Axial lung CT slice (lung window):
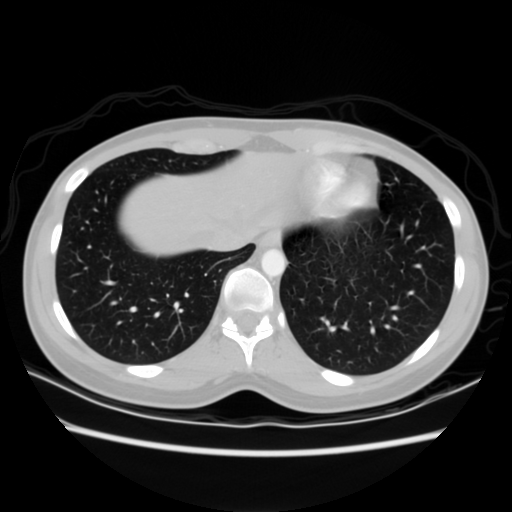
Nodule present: no